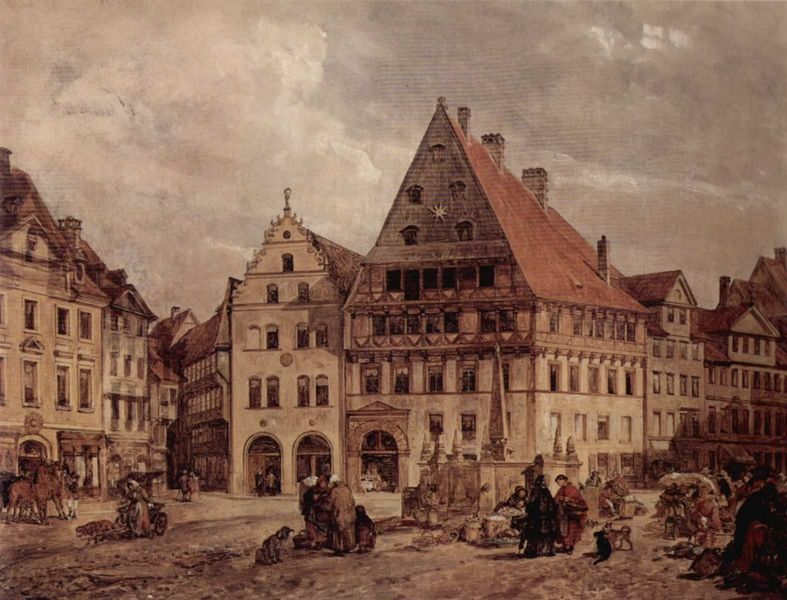
Titel: Braunschweig, Kohlmarkt von Westen mit Häusern »Zum Stern« und »Zur Rose«
Künstler: Ludwig Andreas Christian Tacke
Standort: Braunschweig
Institution: Städtisches Museum
Schlagwörter: blau, dunkel, gemälde, gestein, gruppe, himmel, schatten, weiß, wolken, frauen, menschen, ocker, stadt, braun, fenster, frau, grau, holz, licht, männer, schwarz, straße, szene, tür, dach, gebäude, haus, hund, hunde, rot, tiere, weg, wolke, beige, leute, masse, versammlung, wand, architektur, stein, steine, öl, häuser, kalt, pfad, sonne, mantel, personen, person, renaissance, rosa, brunnen, genre, handel, kamin, kamine, kinder, kreis, pferd, pferde, schornstein, vorbau, bewölkt, düster, fassade, fassaden, gasse, ort, passanten, pflaster, türen, dächer, giebel, mauer, schornsteine, lila, landschaftsmalerei, winter, fußgänger, kutsche, laden, läden, markt, platz, rundbogen, wagen, krieg, staffage, wetter, tor, stadtansicht, straßen, bögen, wände, katze, ruine, stern, stockwerk, gassen, menschenmasse, mäntel, volk, trüb, girlanden, dreiecksgiebel, portal, fensterreihen, mauern, mittelalter, tonig, fachwerk, kühl, marktplatz, dachgauben, geschosse, zentrum, katzen, laubengang, stockwerke, streben, wohnen, strebe, holzbalken, verwüstung, steinhaus, pultdach, satteldach, dreieckgiebel, rundbogentor, bekrönung, spitzdach, ezagen, treppengiebel, allemagne, frankfurt, gem lde, grauw, steinhäuser, winterkleidung, säume, wette, weeiss, wellengiebel, schauplatz, fachwerkgebäude, kül, maueren